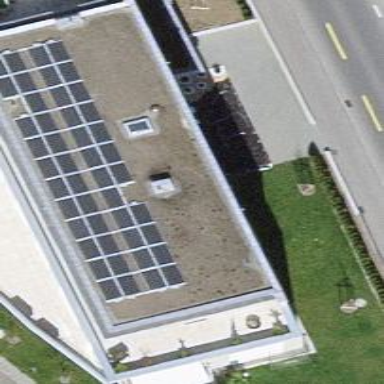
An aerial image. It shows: Solar power generator utilizing photovoltaic technology with solar photovoltaic panels.